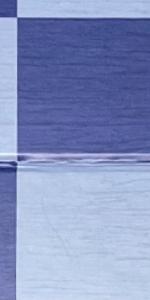
Label: Empty